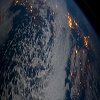
Label: cloud